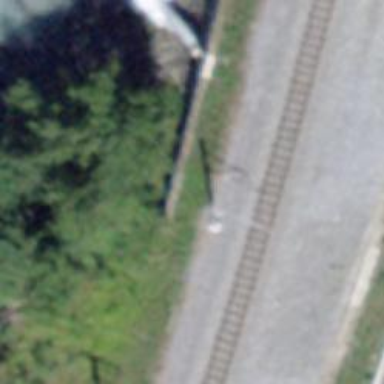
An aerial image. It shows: Catenary mast for power lines.